Interaction volume radius: 5 \u00c5
Interaction volume height: 10 \u00c5
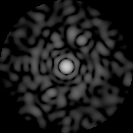
Disorder parameter: 0.8323